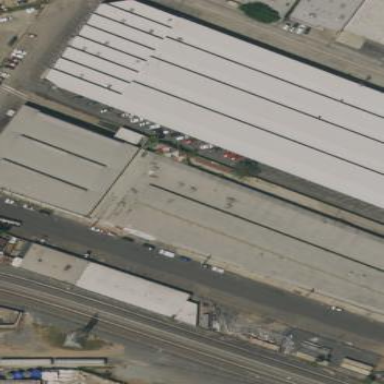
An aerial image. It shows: Industrial building.